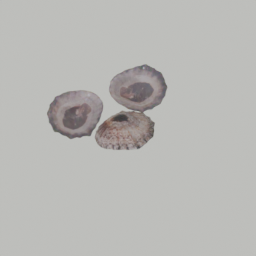
Label: animals